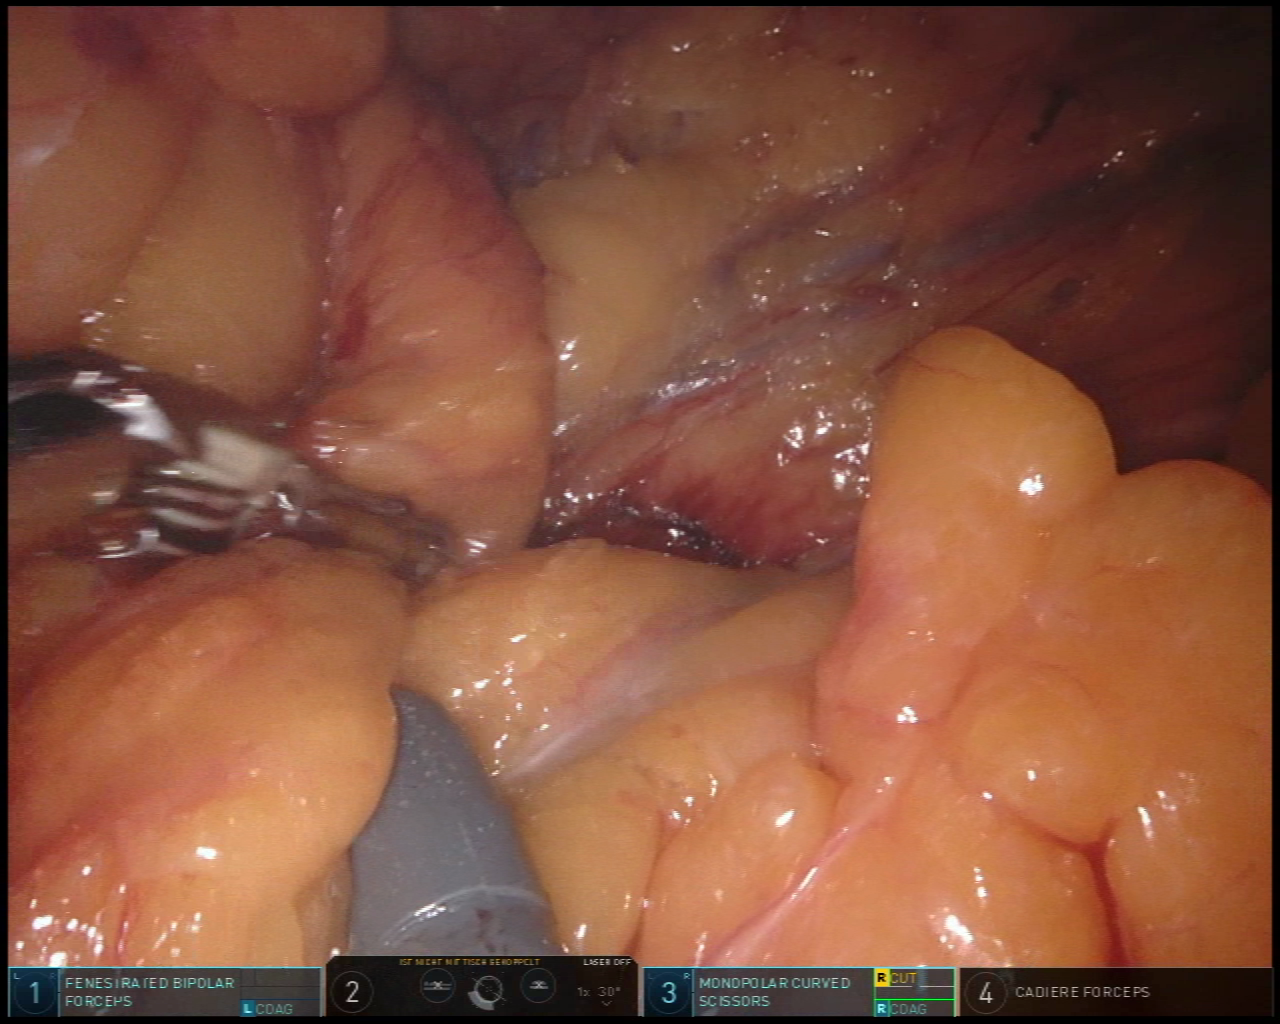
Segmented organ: ureter
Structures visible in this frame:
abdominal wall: no
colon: no
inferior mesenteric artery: no
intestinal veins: no
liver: no
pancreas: no
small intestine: no
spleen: no
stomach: no
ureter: yes
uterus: no
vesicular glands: no